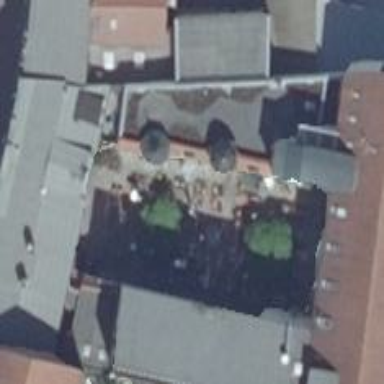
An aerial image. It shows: Café.